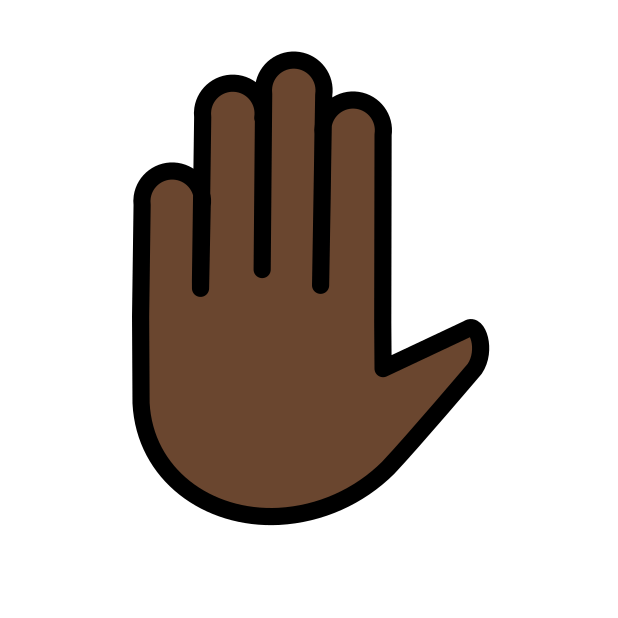
raised hand: dark skin tone